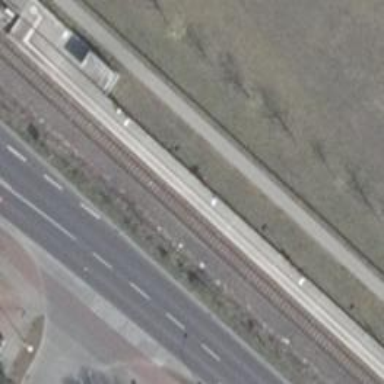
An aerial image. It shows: Public transport station located at railway halt.